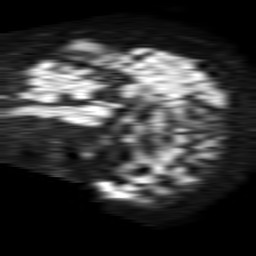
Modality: TRACE
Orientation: sagittal
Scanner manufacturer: philips
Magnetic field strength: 1.5 T
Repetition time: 4.6 s
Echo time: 0.08631 s